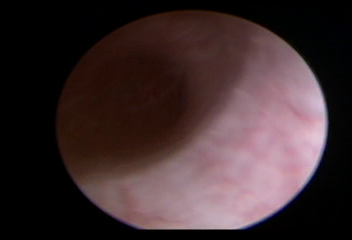
Modality: WLC
Class: Normal mucosa
Bladder cancer association: No